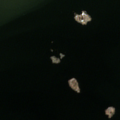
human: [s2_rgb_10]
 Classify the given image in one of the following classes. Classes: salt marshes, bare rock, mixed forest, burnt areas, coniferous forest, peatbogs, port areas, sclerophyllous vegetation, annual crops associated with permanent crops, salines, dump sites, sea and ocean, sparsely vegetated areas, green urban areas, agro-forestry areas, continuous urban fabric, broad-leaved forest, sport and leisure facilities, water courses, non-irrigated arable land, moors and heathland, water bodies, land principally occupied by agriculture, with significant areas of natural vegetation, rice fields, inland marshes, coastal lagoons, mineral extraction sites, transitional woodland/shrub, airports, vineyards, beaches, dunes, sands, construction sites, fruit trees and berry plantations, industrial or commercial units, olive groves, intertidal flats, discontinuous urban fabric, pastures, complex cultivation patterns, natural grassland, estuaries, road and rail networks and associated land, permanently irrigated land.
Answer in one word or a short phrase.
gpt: sea and ocean